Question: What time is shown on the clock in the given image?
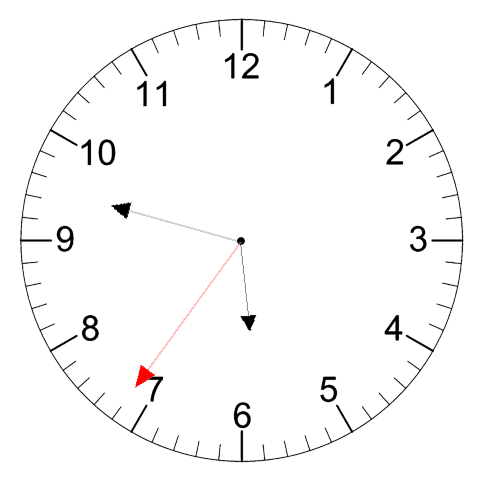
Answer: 05:47:36